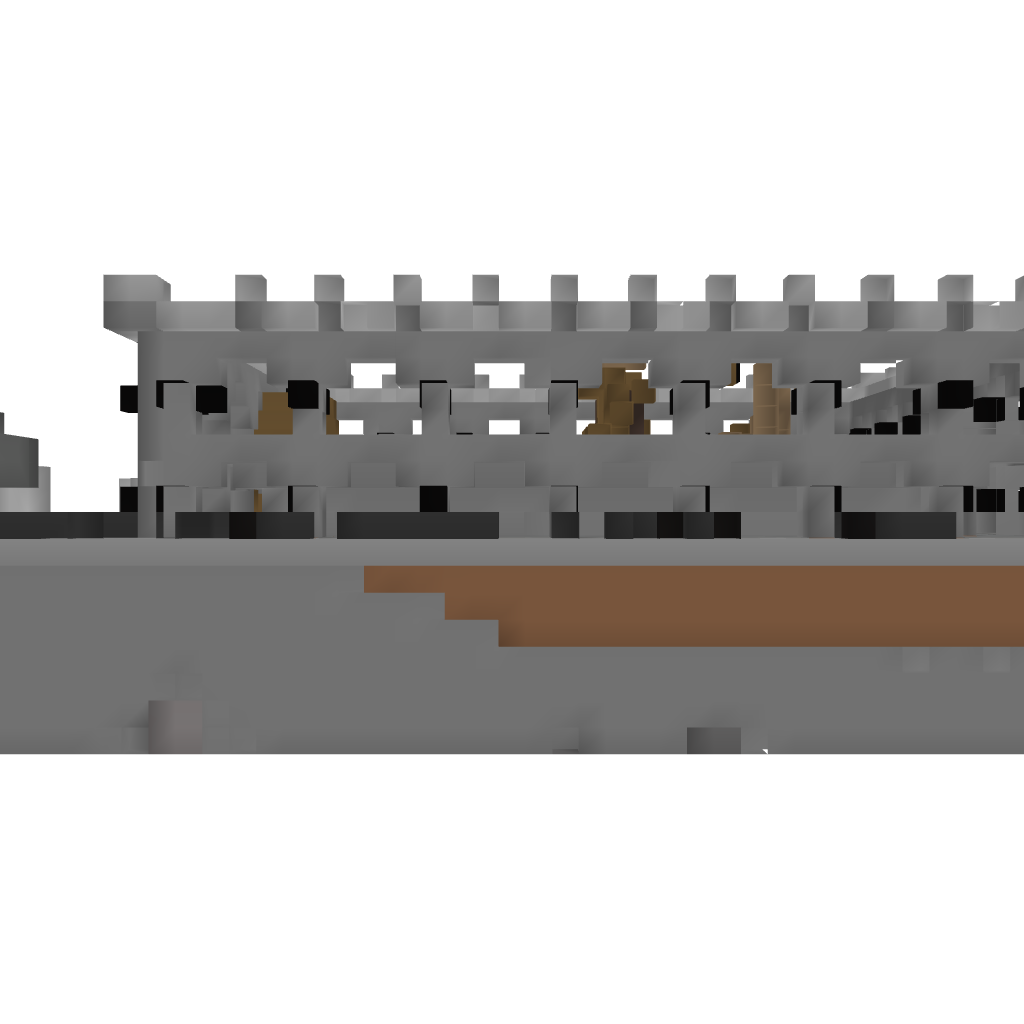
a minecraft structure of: Agility arena